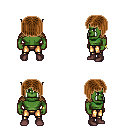
a pixel art fantasy rpg character, male body template, orc, green skin, leather shoulder armor, gold greaves, brown pageboy hairstyle, bracelets, maroon shoes, four views (front, back, left, right), 2x2 character sprite sheet, small pixel art, hard edges, no anti-aliasing